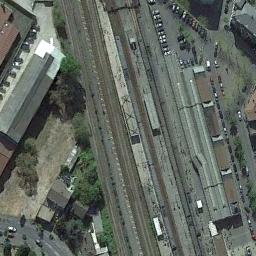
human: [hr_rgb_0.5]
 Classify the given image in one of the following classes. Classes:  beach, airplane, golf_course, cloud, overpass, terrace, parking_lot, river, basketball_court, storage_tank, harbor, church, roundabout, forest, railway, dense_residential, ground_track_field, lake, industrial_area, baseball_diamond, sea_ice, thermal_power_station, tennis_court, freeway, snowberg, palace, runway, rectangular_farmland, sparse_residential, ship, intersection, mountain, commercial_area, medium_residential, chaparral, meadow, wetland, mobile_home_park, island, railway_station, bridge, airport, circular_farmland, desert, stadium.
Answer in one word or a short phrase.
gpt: railway